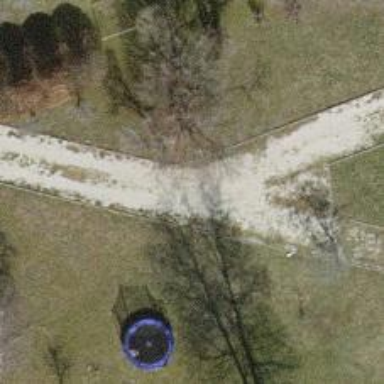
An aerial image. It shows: Driveway.